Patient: sex F, age 71
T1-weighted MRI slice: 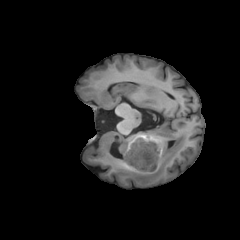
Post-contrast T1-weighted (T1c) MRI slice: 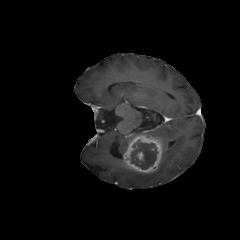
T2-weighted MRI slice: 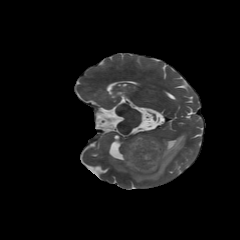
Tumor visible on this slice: yes
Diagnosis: Glioblastoma, IDH-wildtype
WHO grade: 4